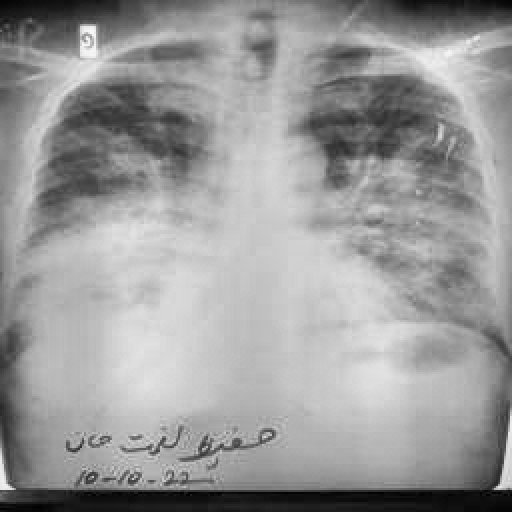
Finding: TUBERCULOSIS